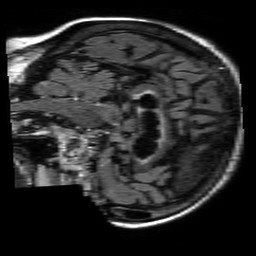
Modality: FLAIR
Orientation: sagittal
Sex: female
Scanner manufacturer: philips
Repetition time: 11 s
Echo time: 0.125 s